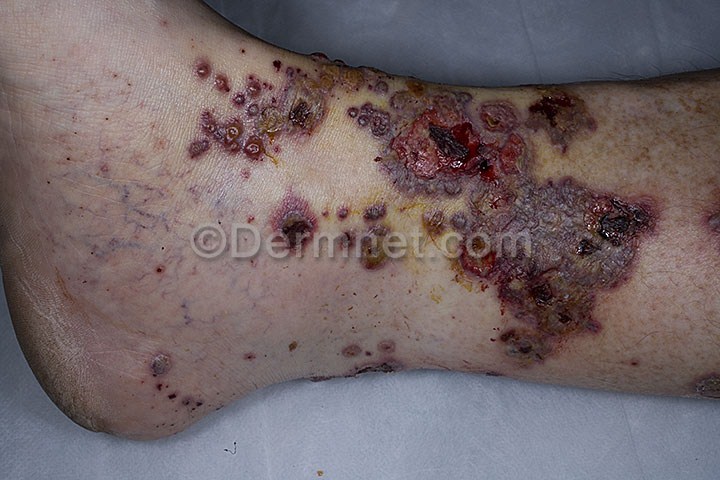
Disease: Vasculitis Photos